Question: I have two tables in my SQL DB:

I want to select Libelle_Collection,Libelle_Editeur from all records in the two tables where the Id_Editeur = Id_Editeur_Editeur .
I tried this code :
'''
select Id_Collection, Libelle_Collection,Libelle_Editeur from Collection_,Editeur where Id_Editeur = Id_Editeur_Editeur
'''
1 | yyyyyyy | rfer
but it only shows one row where the Id_Editeur_Editeur = 1, I want to show all records even if Id_Editeur_Editeur = NULL.
1 | yyyyyyy | rfer
3 | tytutuyutu |
4 | tutyuyr |
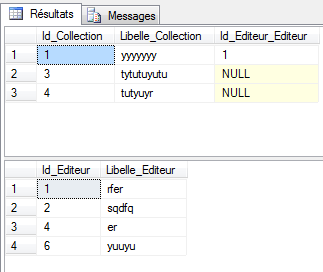
Answer: I think you need a 'LEFT JOIN':
'''
select Id_Collection,
Libelle_Collection,
Libelle_Editeur
from Collection_ c
Left join Editeur e
On c.Id_Editeur_Editeur = e.Id_Editeur
'''